Aerial crown-view tile of a tropical tree (Barro Colorado Island, Panama), acquired 20240918:
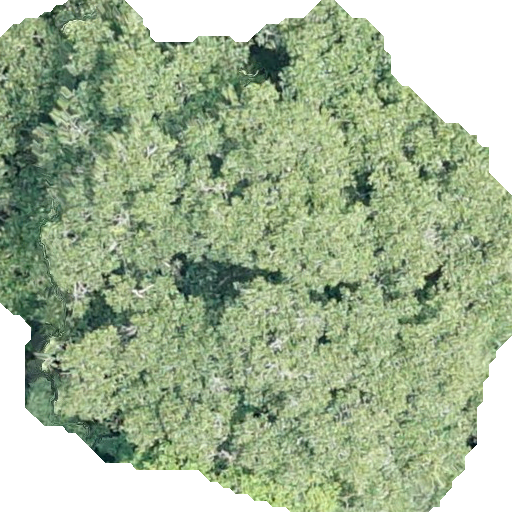
Species: Ficus obtusifolia
GBIF accepted scientific name: Ficus obtusifolia
Crown area: 353.113 m²